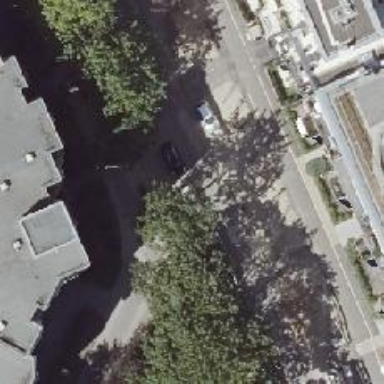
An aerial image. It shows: Concrete living street with sidewalks on both sides. Street-side parking on the left with parallel orientation.